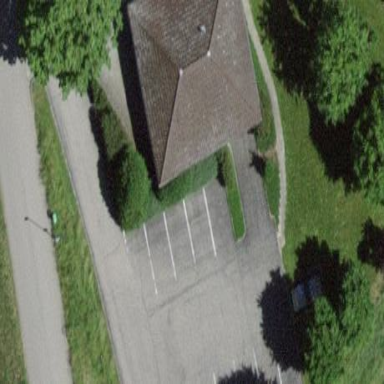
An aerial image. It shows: Street side parking area.